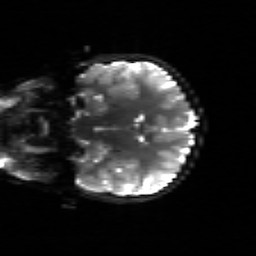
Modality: sbref
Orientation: coronal
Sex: female
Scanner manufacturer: siemens
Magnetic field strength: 3 T
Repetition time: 5 s
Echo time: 0.071 s